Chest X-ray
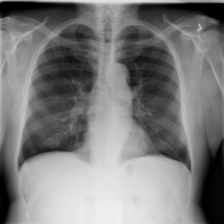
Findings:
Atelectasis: negative
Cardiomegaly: negative
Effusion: negative
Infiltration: negative
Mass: negative
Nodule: negative
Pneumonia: negative
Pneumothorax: negative
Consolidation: negative
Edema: negative
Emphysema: negative
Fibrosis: negative
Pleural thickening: negative
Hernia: negative